Field crop: tomato
Growth stage: 1
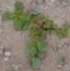
Species: portulaca